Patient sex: M
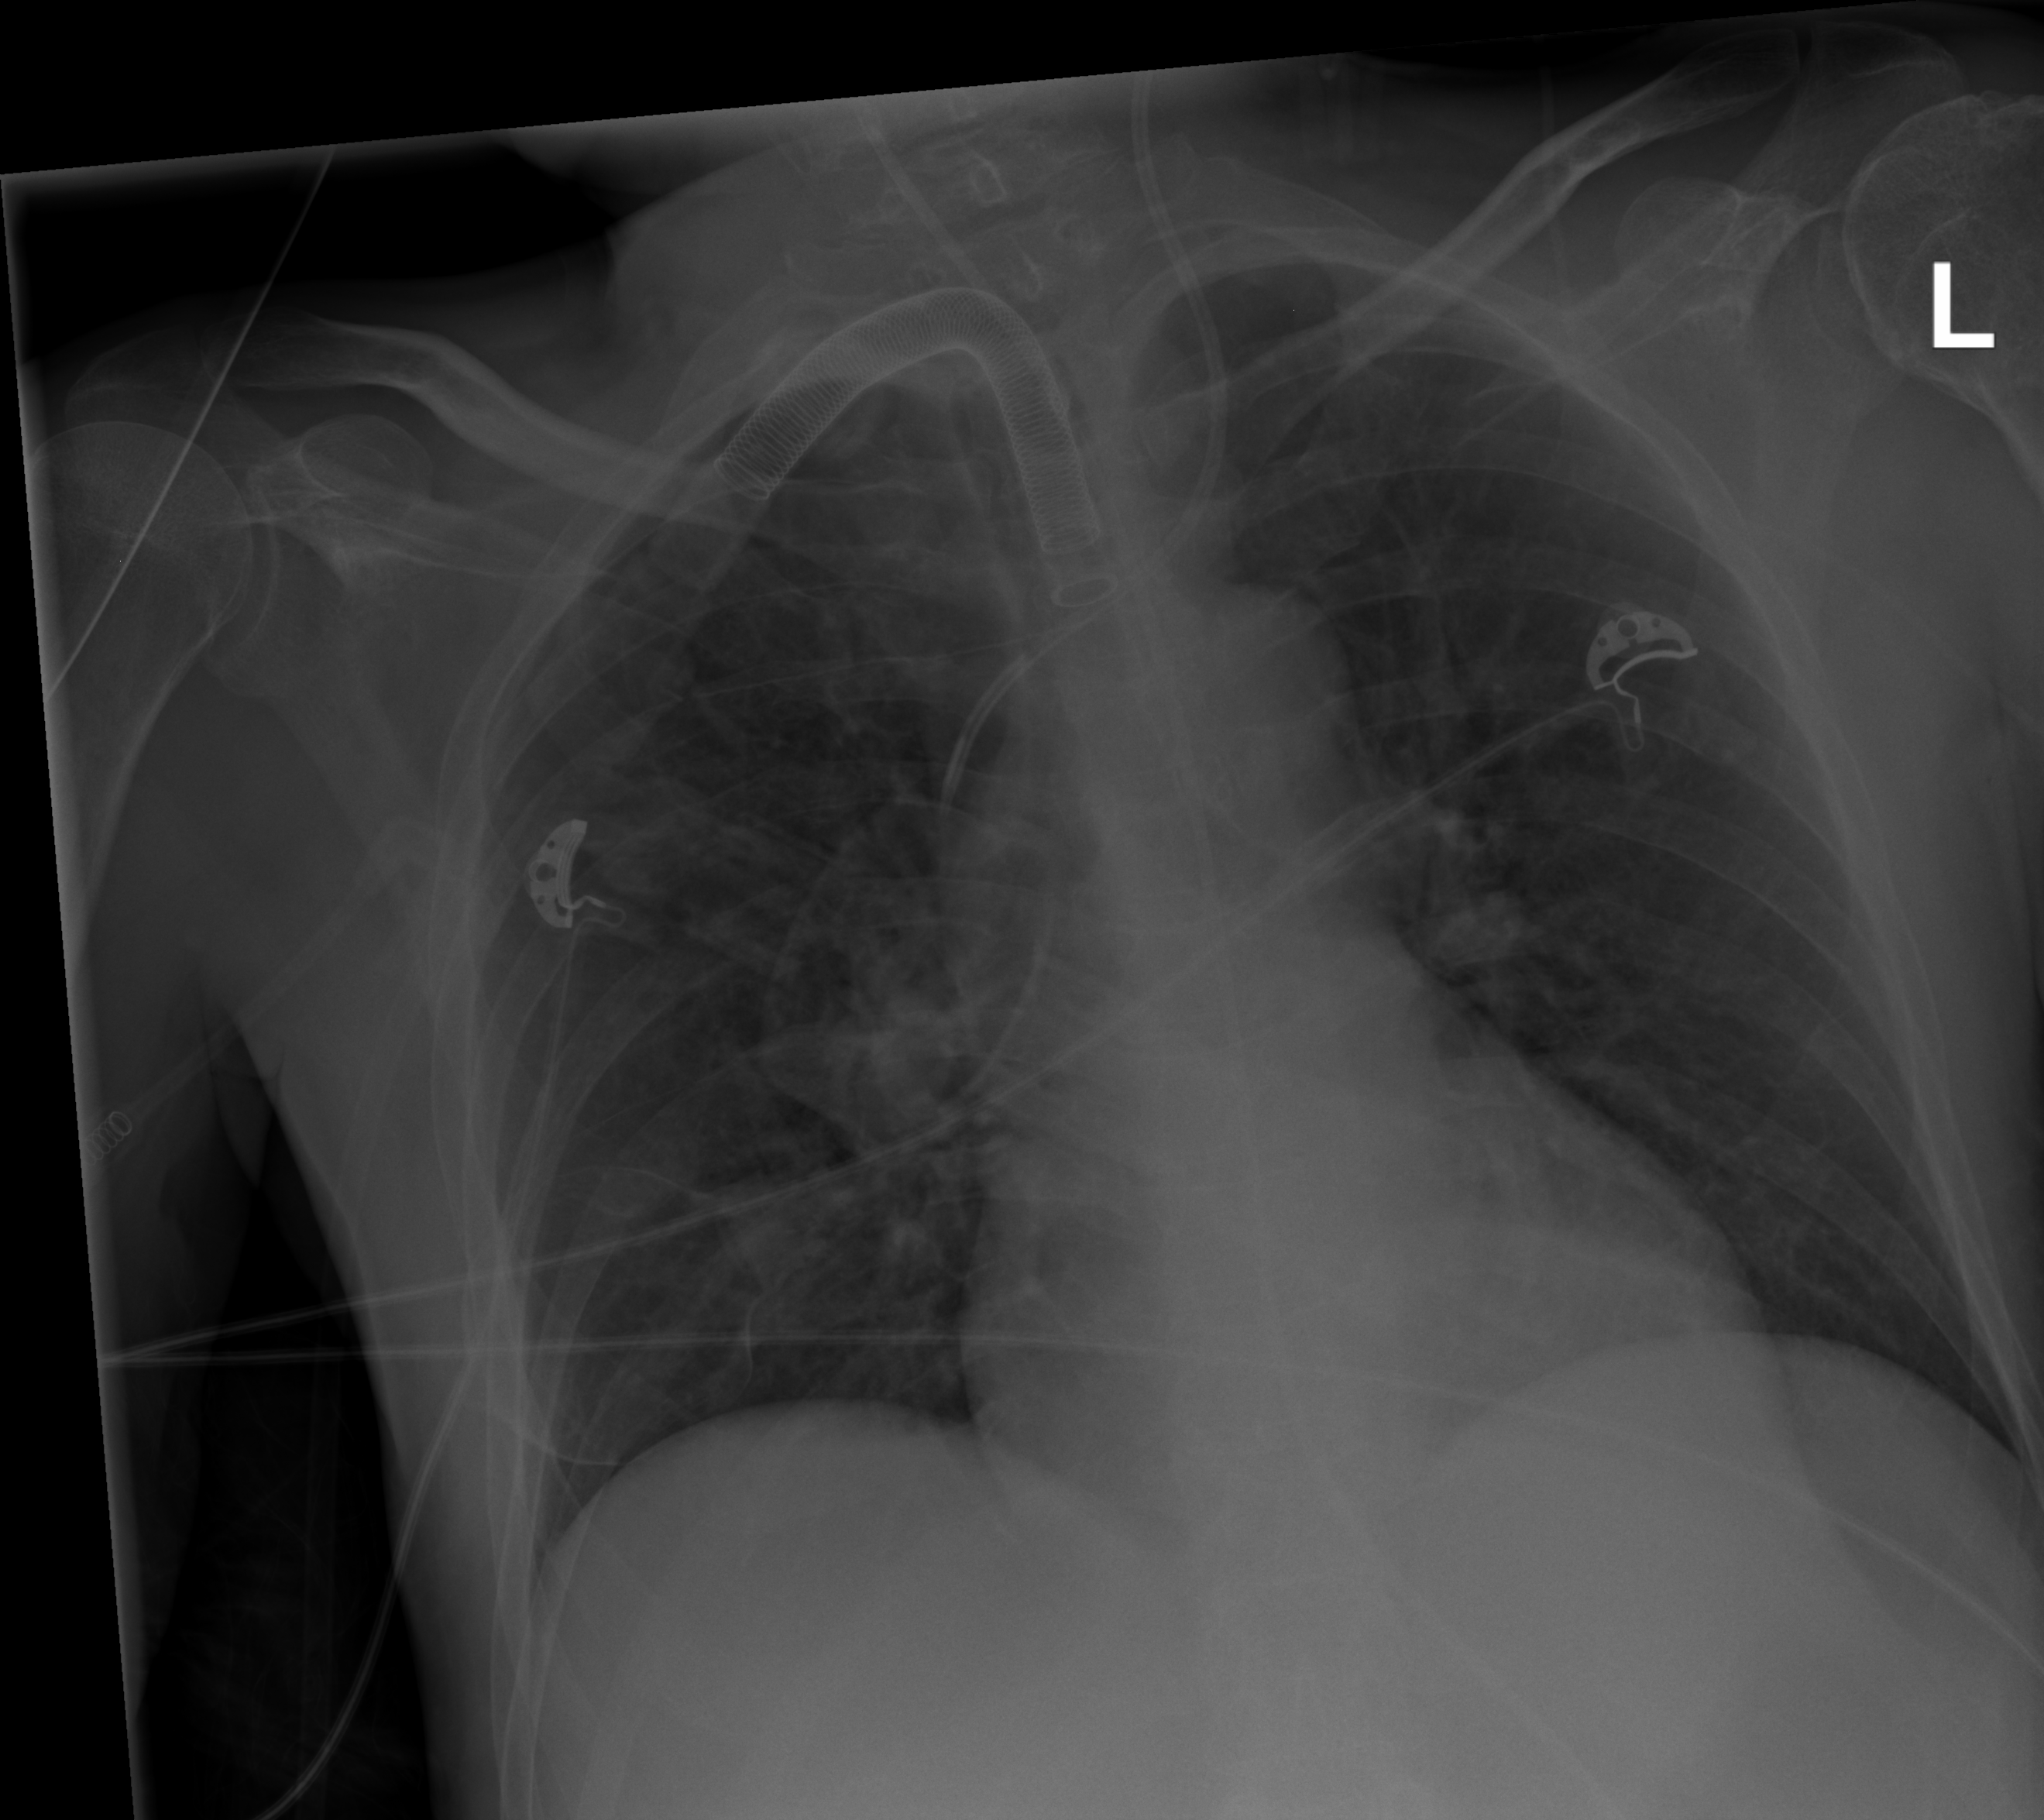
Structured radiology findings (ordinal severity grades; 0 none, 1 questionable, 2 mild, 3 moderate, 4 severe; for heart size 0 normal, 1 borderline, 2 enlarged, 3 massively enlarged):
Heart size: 0
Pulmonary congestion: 0
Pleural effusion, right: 0
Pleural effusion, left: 0
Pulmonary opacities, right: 0
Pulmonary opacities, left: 0
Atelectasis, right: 2
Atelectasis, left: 0